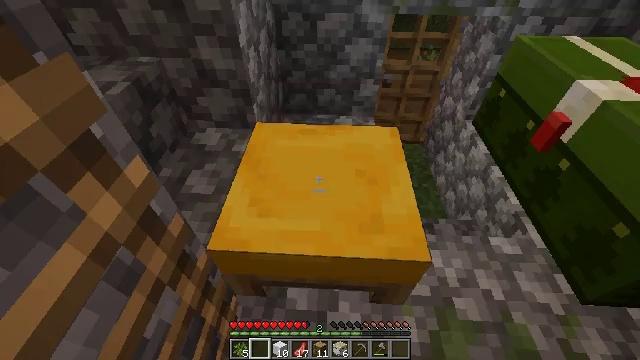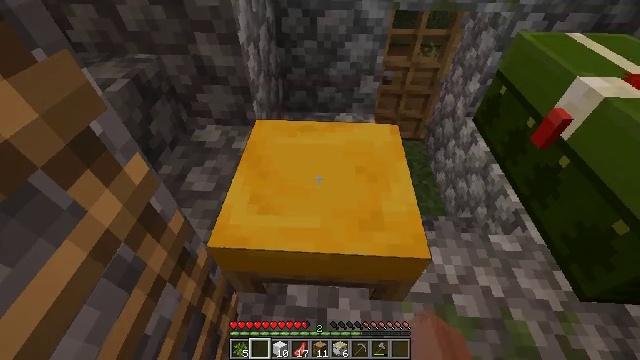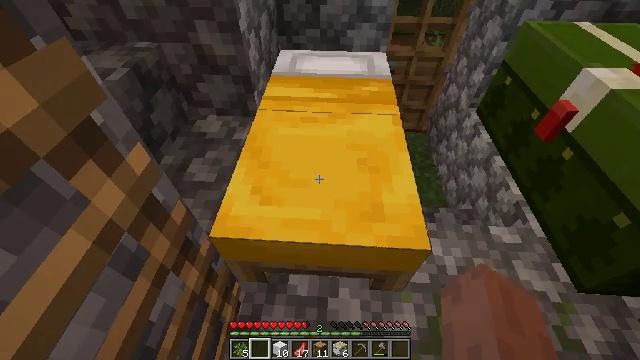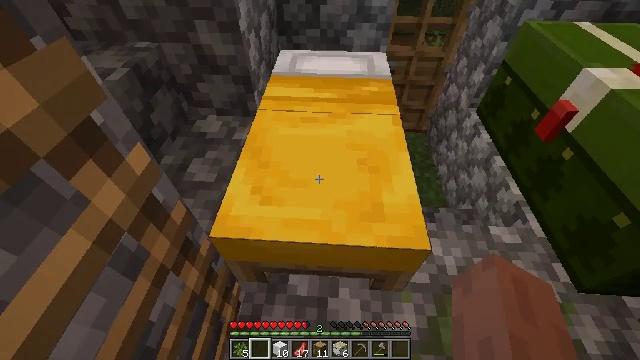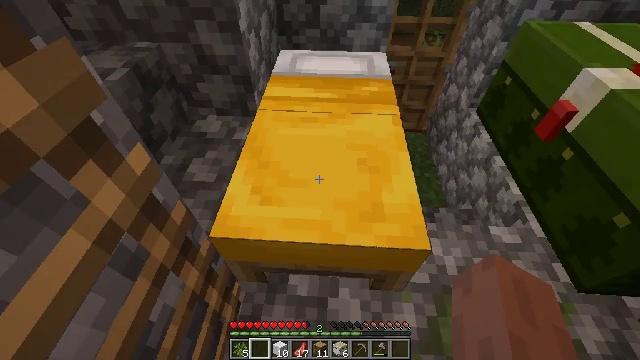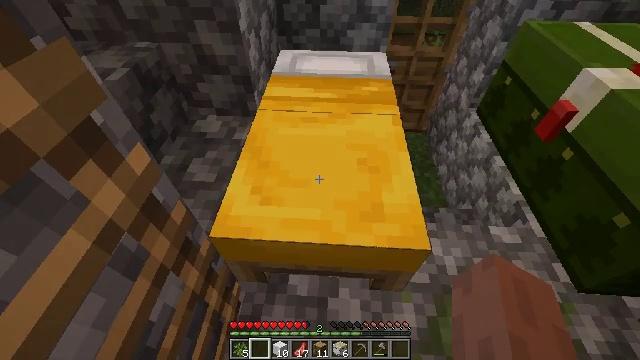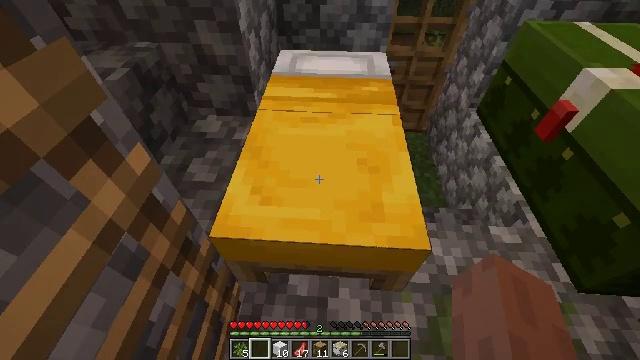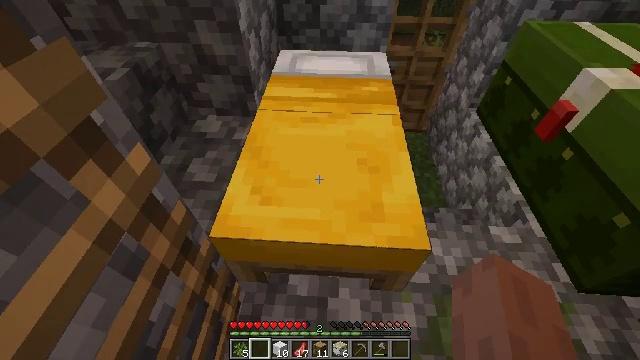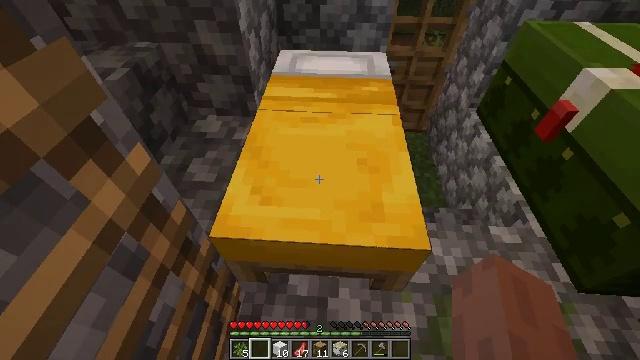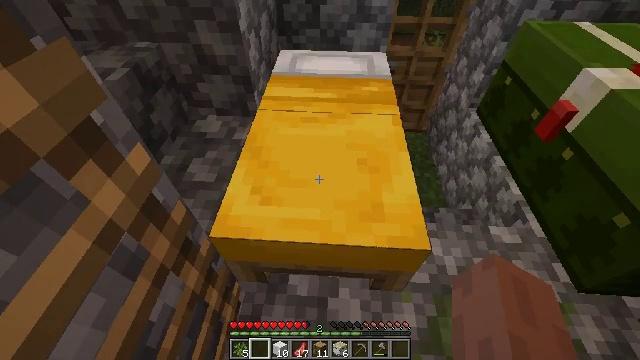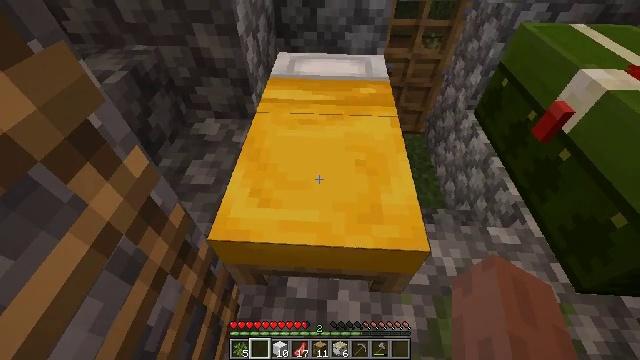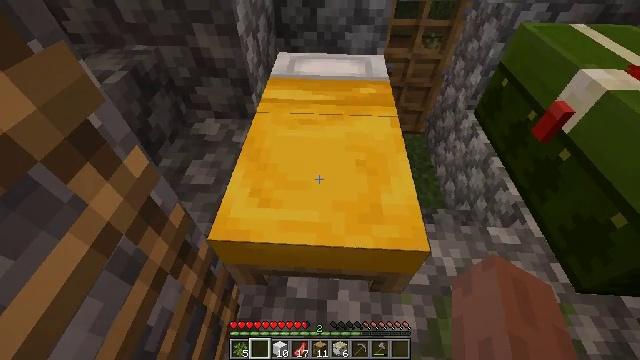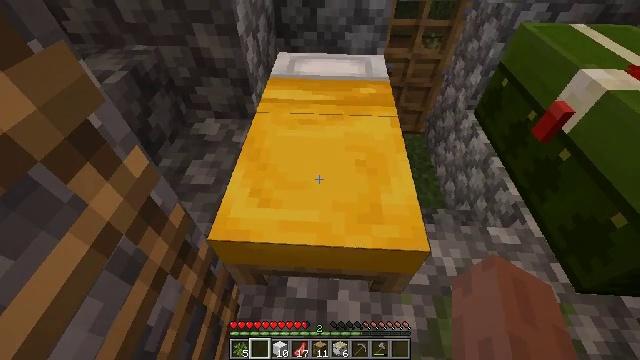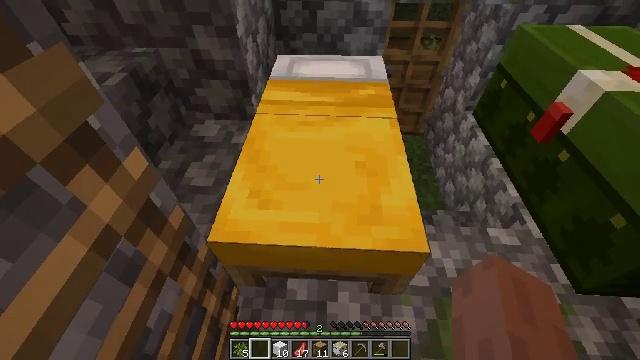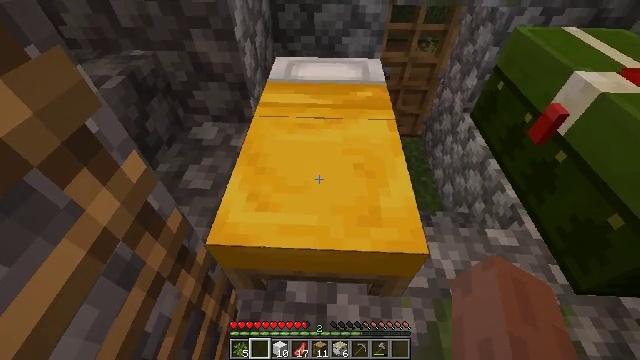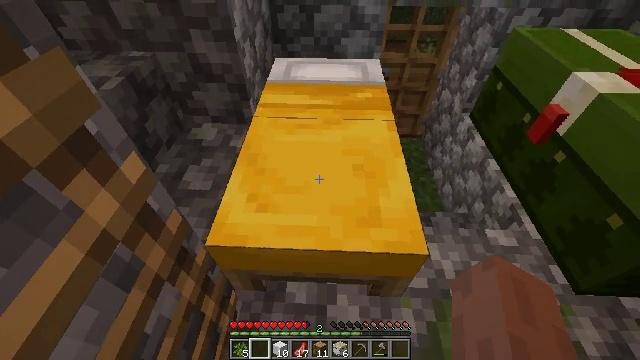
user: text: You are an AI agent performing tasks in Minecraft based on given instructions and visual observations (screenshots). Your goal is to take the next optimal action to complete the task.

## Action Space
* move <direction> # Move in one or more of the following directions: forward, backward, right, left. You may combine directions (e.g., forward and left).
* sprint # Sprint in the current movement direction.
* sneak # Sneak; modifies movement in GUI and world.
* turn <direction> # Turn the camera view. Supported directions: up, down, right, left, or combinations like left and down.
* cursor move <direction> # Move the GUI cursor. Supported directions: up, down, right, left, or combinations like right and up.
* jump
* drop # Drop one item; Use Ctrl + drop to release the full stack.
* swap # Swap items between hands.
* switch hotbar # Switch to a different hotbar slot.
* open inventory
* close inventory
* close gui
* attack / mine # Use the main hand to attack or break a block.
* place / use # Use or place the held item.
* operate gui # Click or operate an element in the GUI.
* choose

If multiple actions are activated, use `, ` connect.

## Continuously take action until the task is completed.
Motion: motion action
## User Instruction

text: Destroy the yellow bed to recycle it.
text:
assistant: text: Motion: no_op
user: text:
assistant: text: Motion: turn down
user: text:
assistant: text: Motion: no_op
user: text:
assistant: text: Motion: no_op
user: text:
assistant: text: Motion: no_op
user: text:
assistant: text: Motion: no_op
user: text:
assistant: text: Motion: no_op
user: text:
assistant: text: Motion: no_op
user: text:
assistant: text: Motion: no_op
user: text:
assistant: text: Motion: no_op
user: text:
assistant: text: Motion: use / place
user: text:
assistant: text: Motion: use / place
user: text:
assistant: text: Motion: use / place
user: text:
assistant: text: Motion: no_op
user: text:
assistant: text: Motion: no_op
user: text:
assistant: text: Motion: no_op
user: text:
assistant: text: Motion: no_op
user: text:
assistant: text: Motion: open gui
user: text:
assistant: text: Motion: no_op
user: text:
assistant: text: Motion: no_op
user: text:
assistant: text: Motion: no_op
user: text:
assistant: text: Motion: no_op
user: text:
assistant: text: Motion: no_op
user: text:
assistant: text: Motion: no_op
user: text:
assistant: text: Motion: no_op
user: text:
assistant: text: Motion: no_op
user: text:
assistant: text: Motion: no_op
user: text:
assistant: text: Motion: no_op
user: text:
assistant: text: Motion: no_op
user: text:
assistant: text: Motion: no_op